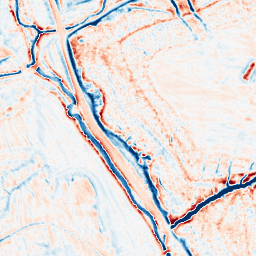
Category: edge_preserving
Decomposition family: anisotropic_diffusion
Decomposition parameters: iterations: 20
kappa: 50
gamma: 0.2
Upsampling method: bilinear
Upsampling parameters: scale: 4
Upsampling scale: 4